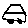
Label: car